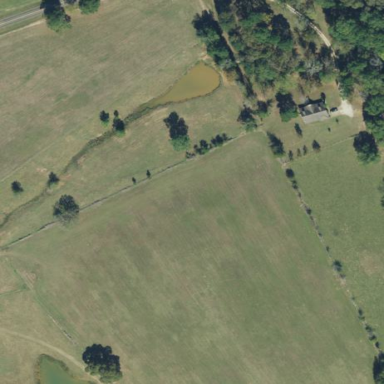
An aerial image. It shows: Agricultural meadow.